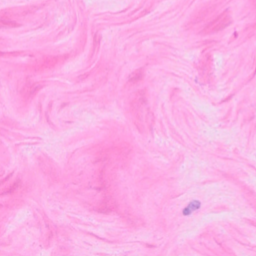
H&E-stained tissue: Breast